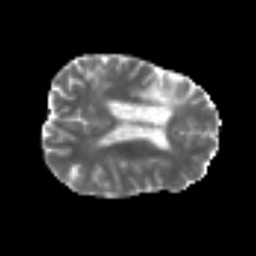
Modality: MD
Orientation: axial
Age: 56
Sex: male
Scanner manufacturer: siemens
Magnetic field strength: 3 T
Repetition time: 6.1 s
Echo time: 0.101 s